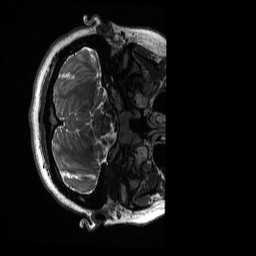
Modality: T2w
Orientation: axial
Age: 19
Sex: female